Field crop: maize
Growth stage: 2
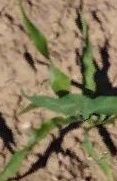
Species: maize